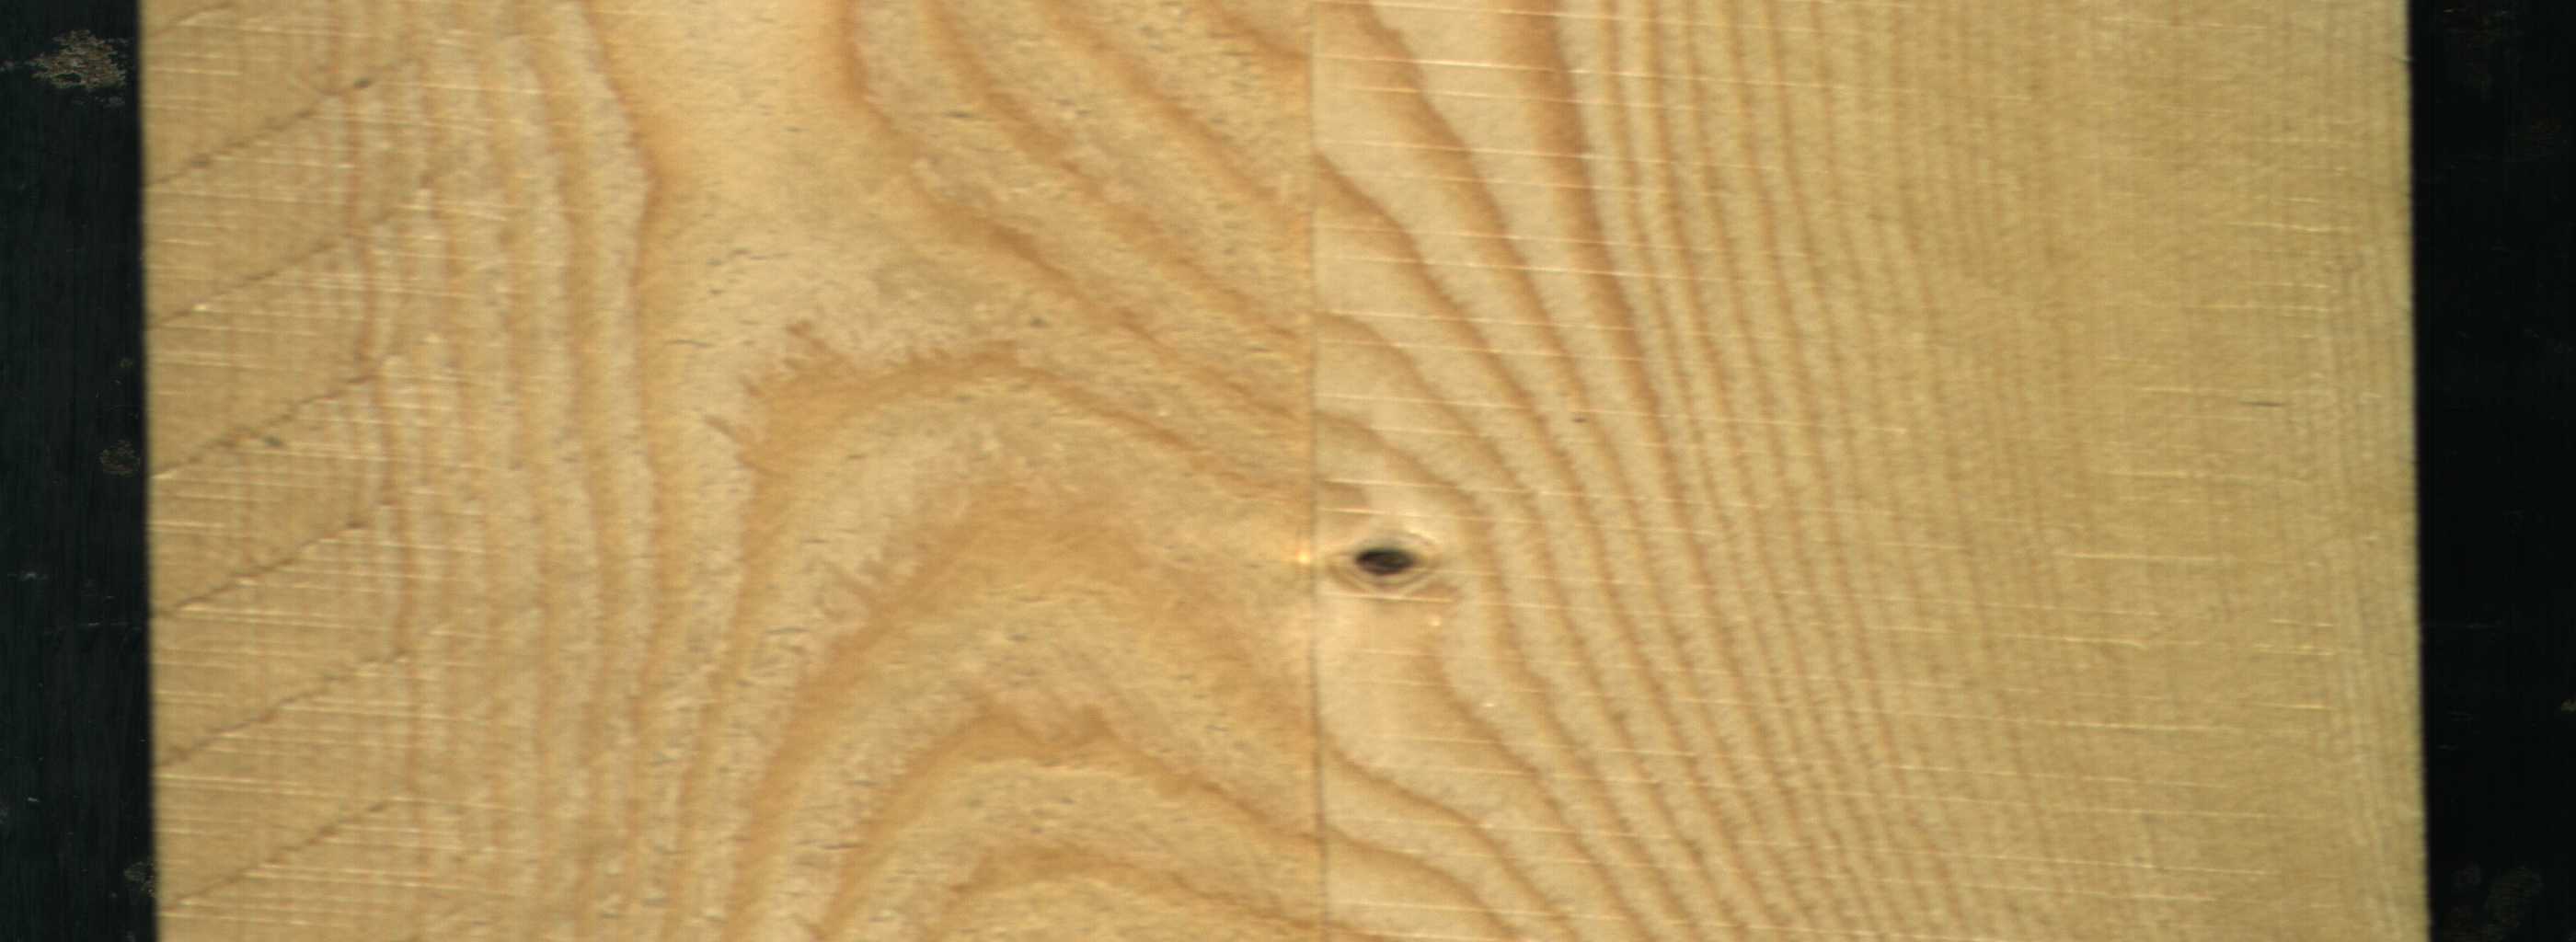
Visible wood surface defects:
Dead_Knot